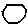
Label: hexagon